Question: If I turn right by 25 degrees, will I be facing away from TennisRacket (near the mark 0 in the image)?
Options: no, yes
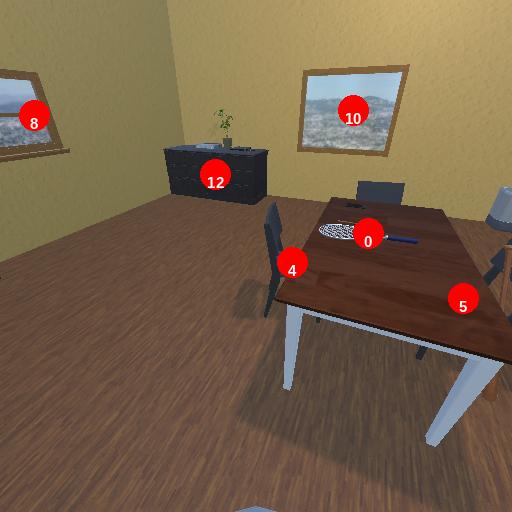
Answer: no